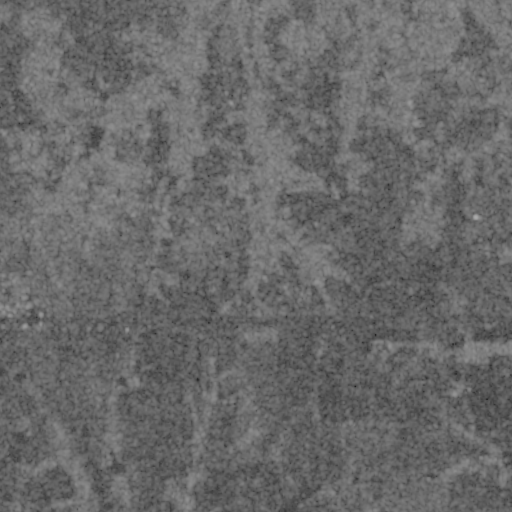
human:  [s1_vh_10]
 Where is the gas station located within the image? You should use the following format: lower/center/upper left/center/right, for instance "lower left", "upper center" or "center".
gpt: The gas station is located in the center left of the image.
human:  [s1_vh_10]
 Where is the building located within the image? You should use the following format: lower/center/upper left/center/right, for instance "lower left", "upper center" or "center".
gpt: The building is located in the center left of the image.
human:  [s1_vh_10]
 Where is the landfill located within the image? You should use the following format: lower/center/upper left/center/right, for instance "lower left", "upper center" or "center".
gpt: There is no landfill in the image.

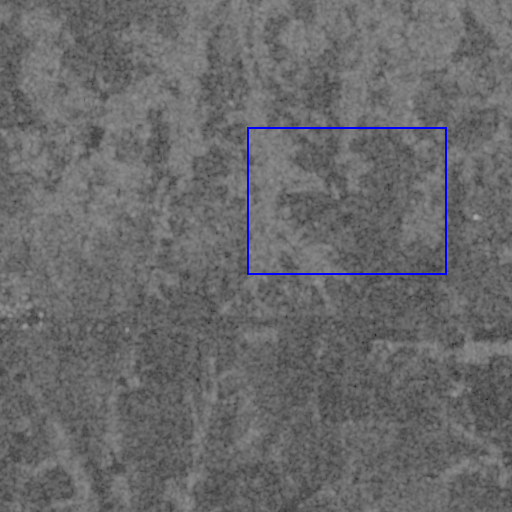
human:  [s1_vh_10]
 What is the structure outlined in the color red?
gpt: There is no red outline.
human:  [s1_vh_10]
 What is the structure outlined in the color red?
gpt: There is no structure outlined in red.